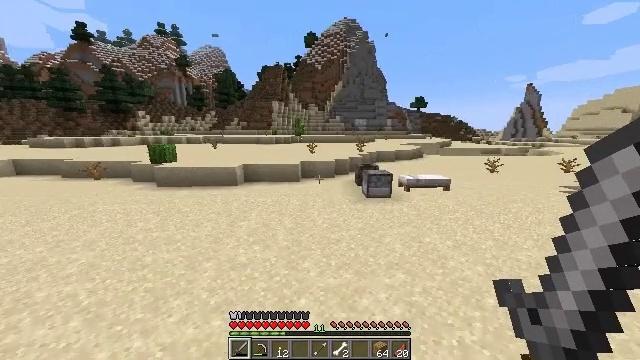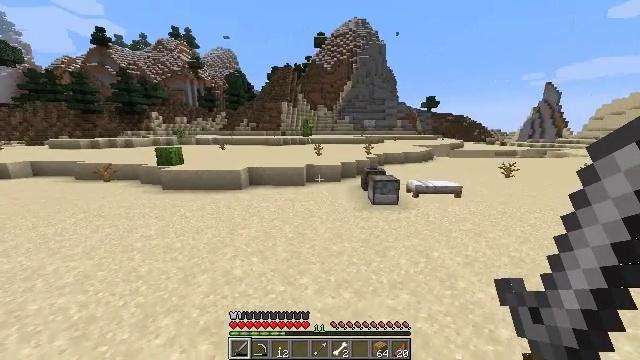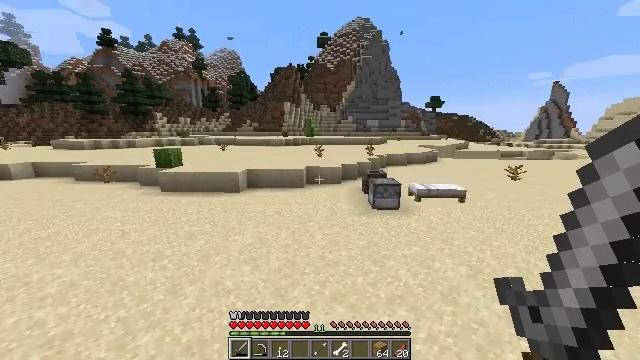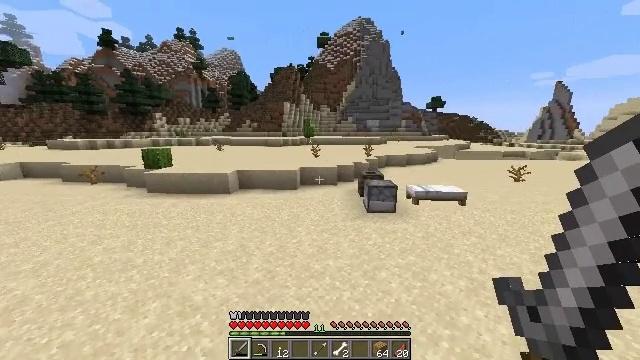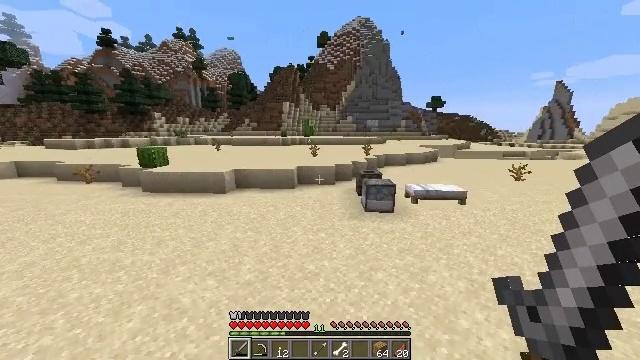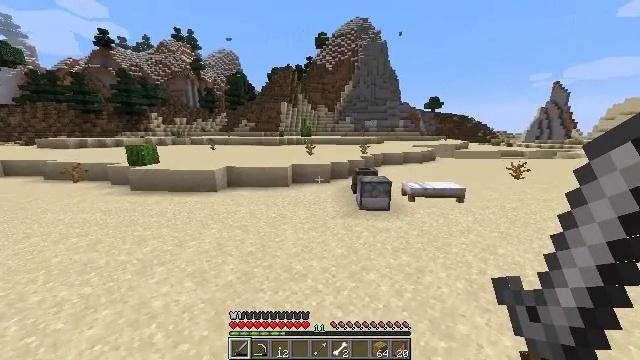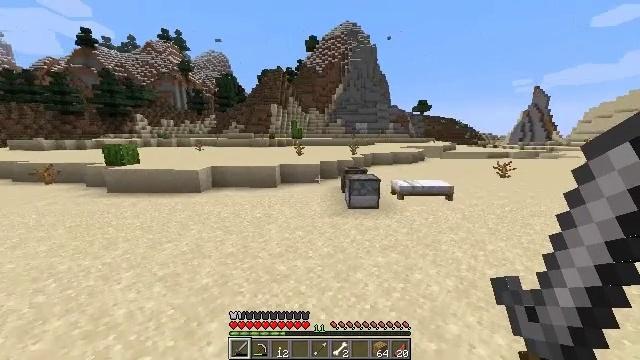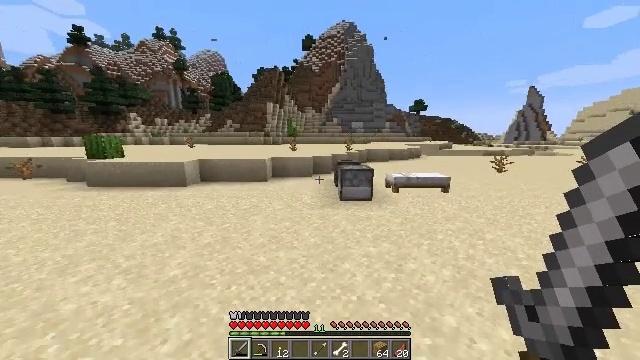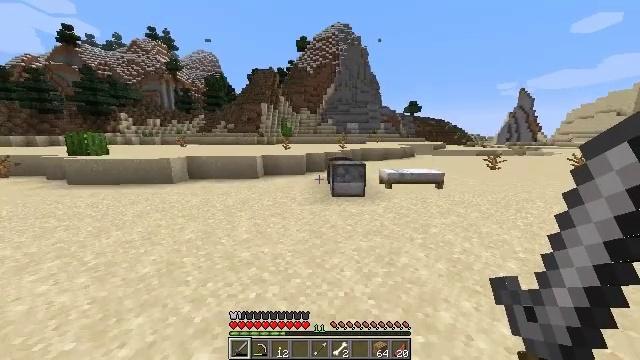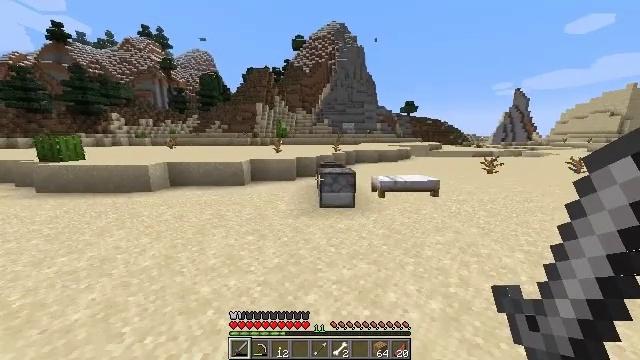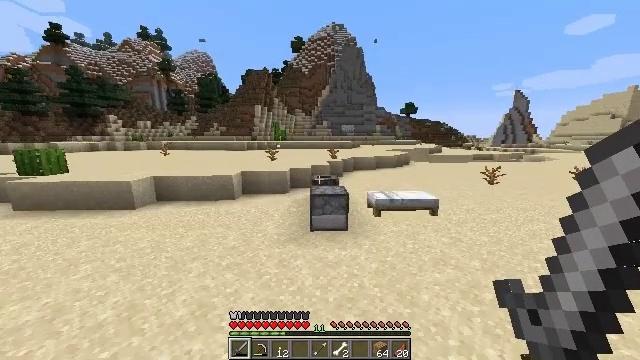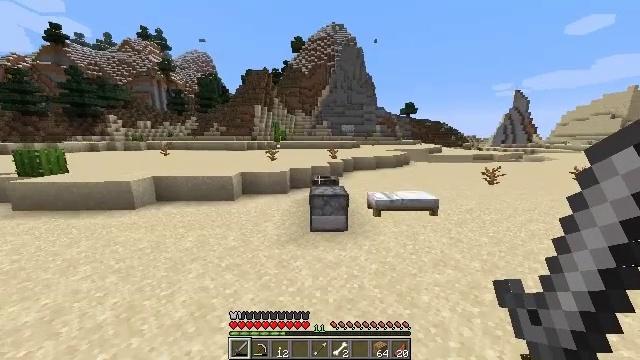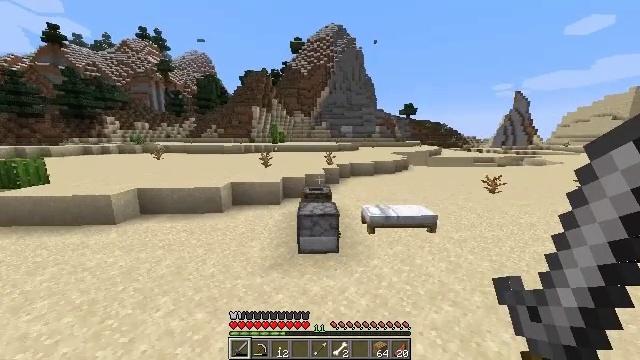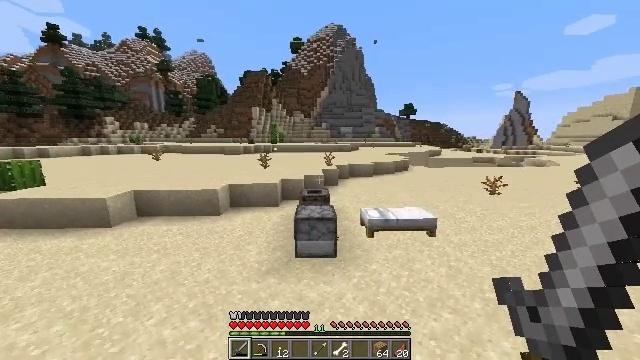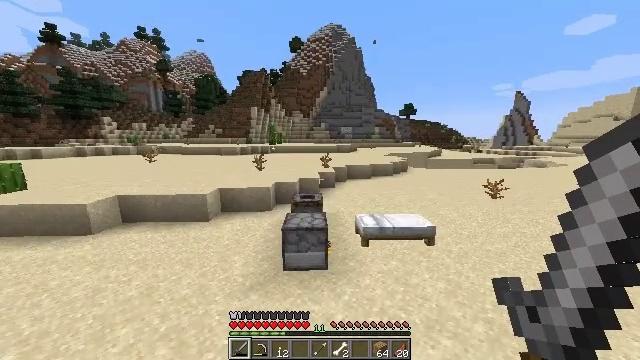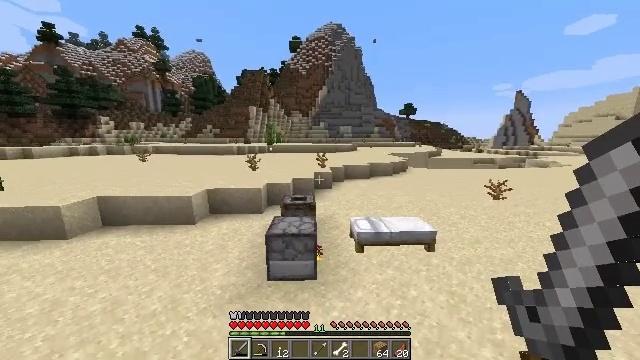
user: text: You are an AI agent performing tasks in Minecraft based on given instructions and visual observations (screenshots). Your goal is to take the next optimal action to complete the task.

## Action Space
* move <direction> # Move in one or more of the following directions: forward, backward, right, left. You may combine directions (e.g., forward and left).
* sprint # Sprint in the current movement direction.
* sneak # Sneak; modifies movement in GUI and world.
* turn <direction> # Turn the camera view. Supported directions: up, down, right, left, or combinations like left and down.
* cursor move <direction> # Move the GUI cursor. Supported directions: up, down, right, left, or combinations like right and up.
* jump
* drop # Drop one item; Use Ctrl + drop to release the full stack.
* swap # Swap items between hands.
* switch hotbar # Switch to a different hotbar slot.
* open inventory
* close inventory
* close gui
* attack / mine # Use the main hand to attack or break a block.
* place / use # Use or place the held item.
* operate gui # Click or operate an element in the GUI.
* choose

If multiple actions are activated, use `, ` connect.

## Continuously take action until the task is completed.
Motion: motion action
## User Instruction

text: Open a furnace and craft cooked mutton.
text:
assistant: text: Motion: move forward and move right, sprint, turn left, jump
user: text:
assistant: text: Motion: move forward and move right, sprint, jump
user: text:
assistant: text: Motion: move forward and move right, sprint, jump
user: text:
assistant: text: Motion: move forward and move right, sprint, jump
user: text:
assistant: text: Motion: move forward and move right, sprint, jump
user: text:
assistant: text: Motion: move forward and move right, sprint, turn right, jump
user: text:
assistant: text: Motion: move forward and move right, sprint, jump
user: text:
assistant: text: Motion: move forward and move right, sprint, turn right, jump
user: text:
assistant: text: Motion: move forward and move right, sprint, jump
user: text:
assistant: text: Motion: move forward and move right, sprint, jump
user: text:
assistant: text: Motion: move forward and move right, sprint, jump
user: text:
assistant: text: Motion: move forward and move right, sprint
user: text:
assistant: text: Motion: move forward and move right, sprint
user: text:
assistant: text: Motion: move forward, sprint
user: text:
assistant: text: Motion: move forward, sprint
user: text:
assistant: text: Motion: move forward, sprint
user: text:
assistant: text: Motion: move forward, sprint
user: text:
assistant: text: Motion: move forward, sprint
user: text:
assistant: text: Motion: move forward, sprint, jump
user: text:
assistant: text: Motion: move forward and move right, sprint, turn down, jump
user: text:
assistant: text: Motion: move forward and move right, sprint, turn left and down, jump
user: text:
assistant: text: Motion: move forward and move right, turn left and down, jump
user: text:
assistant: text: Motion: move forward and move right, turn left and down
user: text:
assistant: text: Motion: move forward and move right, turn left and down
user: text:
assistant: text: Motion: move forward and move right, turn left and down
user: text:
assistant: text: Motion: move forward and move right, turn left and down
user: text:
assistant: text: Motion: turn left and down
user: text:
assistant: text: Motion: turn left
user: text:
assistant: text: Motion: turn left
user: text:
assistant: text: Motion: turn left and up